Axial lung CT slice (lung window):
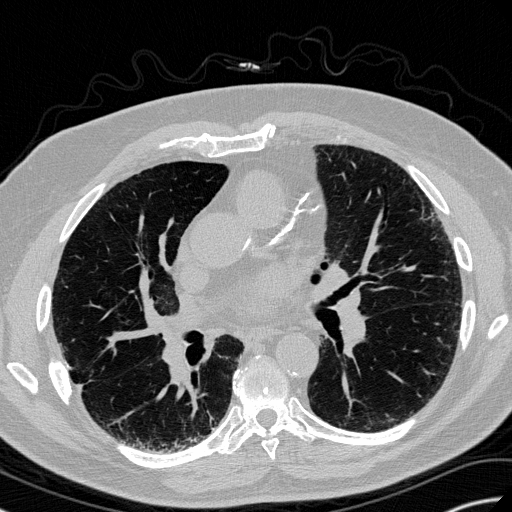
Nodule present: no